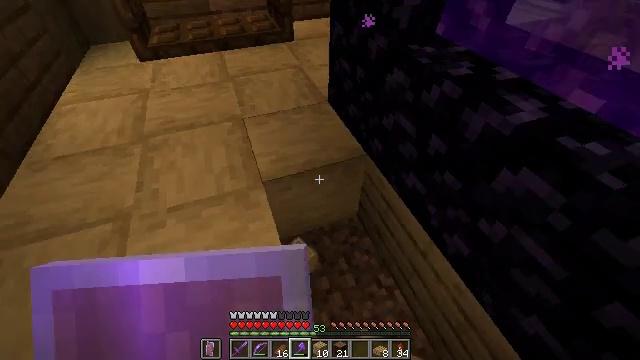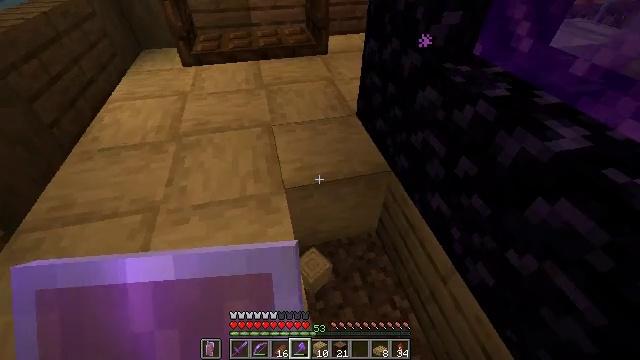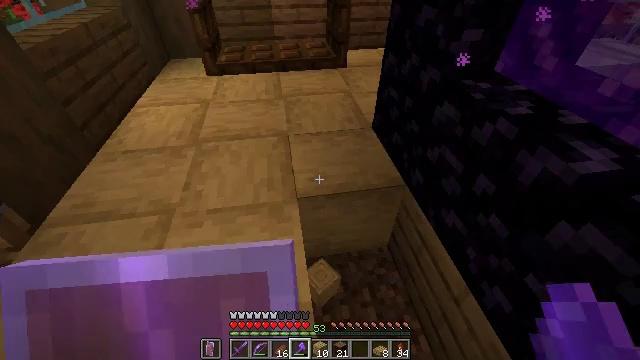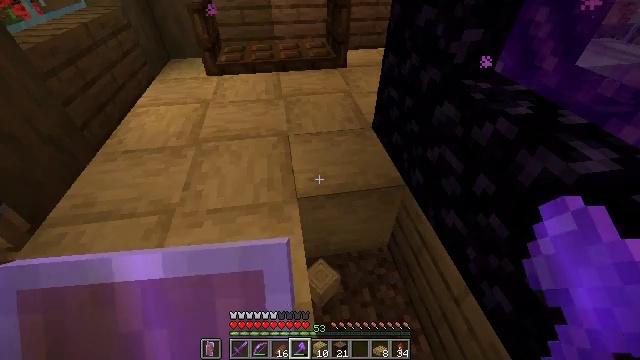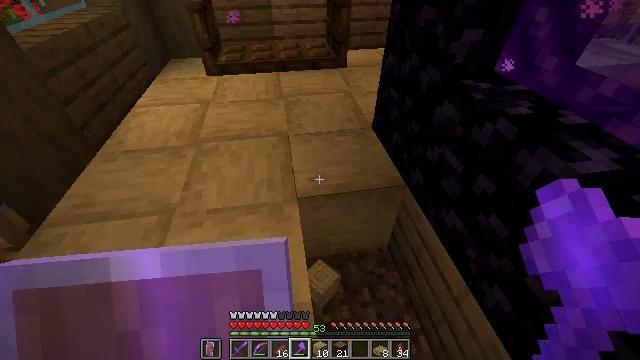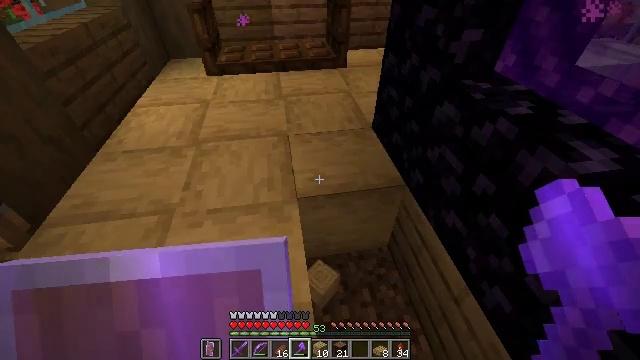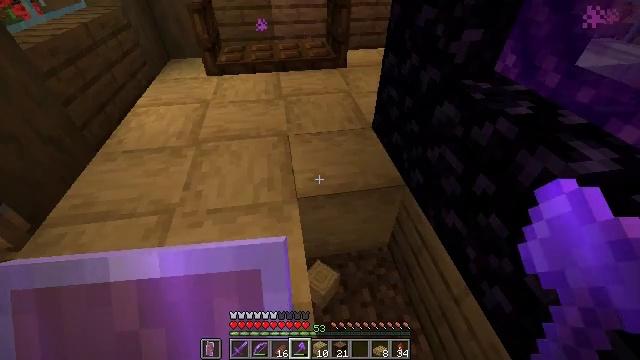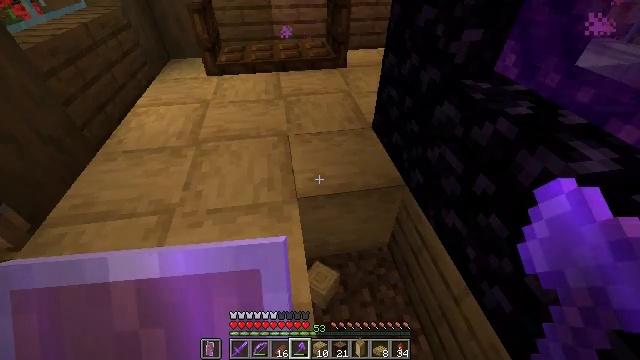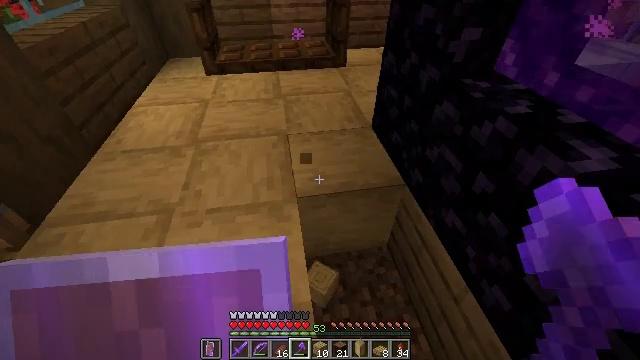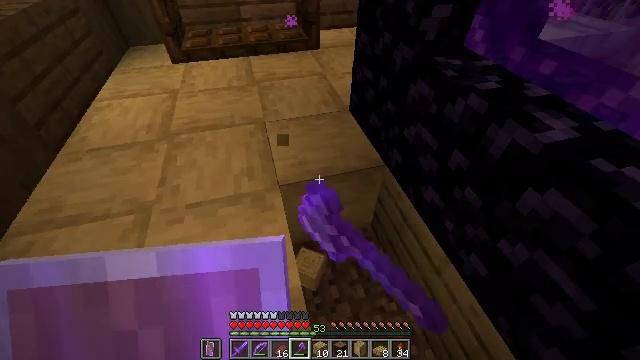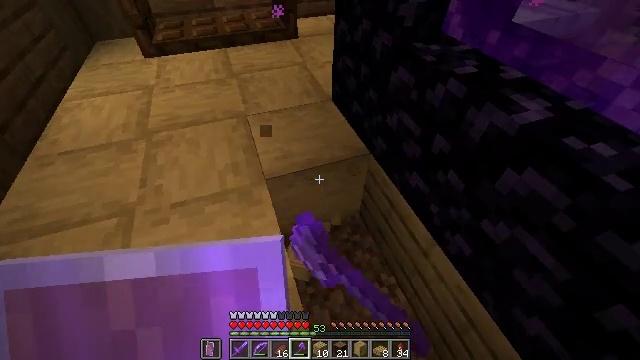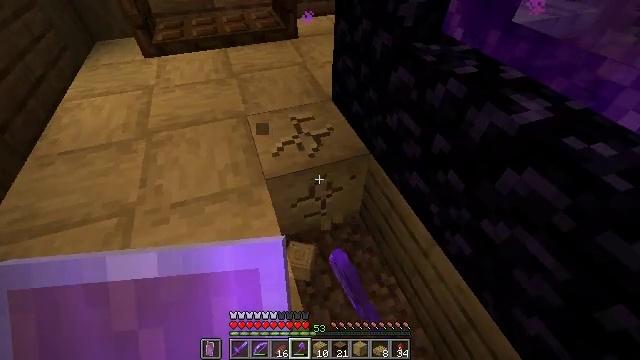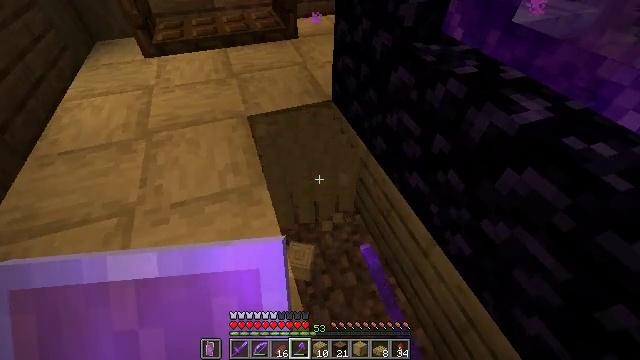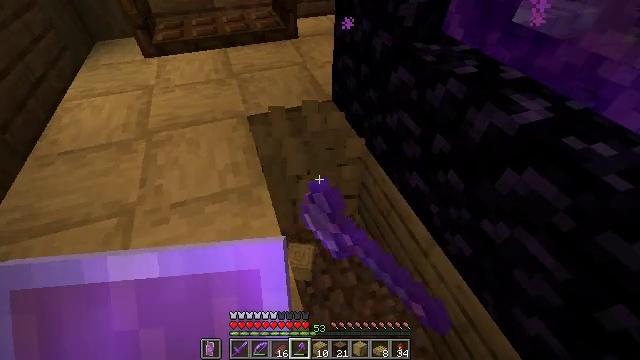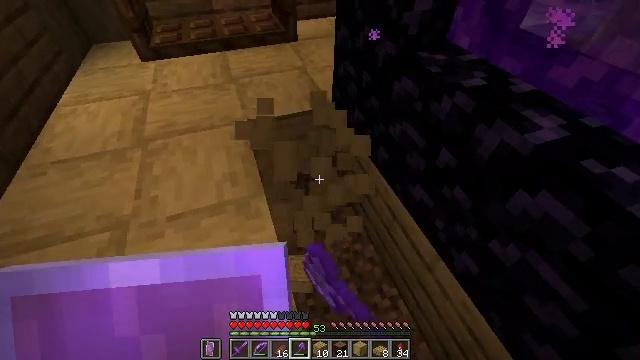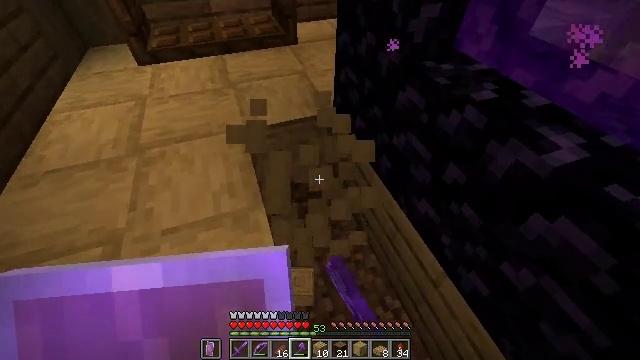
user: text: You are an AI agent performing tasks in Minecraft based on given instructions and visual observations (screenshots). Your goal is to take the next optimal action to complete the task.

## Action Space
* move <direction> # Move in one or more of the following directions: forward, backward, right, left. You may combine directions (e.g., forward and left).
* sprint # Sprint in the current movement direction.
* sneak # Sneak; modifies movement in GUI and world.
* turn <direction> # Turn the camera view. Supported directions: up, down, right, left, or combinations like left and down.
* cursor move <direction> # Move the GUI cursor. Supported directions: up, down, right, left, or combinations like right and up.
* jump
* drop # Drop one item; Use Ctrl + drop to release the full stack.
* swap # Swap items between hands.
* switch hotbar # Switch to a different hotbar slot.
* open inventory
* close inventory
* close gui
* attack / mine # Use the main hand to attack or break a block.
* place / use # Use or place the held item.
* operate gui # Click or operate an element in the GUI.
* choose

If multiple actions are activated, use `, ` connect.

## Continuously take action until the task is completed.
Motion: motion action
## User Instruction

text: Chop down the stripped oak log.
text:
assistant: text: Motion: turn left and up
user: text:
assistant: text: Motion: turn left and up
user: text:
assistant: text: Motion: no_op
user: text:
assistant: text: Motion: no_op
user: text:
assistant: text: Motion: no_op
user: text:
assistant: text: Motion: no_op
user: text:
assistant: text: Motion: no_op
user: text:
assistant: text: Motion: attack / mine
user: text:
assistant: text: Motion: turn right and down, attack / mine
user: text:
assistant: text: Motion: turn right and down, attack / mine
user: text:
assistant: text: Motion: attack / mine
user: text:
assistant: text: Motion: attack / mine
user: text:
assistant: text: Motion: attack / mine
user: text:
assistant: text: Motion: move forward
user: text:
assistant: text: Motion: move forward
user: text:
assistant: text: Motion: move forward
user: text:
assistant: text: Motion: no_op